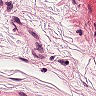
Metastatic tissue present: no